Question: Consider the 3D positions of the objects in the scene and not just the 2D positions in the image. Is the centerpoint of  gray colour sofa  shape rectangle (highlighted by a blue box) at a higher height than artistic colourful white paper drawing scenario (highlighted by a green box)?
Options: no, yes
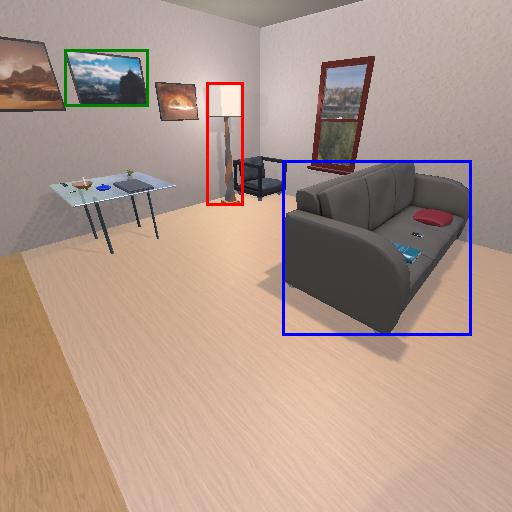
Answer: no